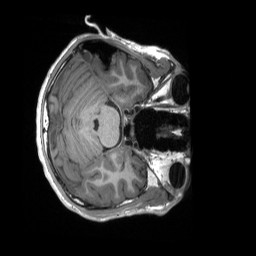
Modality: T1w
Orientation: axial
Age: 15
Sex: male
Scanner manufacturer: siemens
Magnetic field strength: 3 T
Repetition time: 2.3 s
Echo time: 0.00232 s